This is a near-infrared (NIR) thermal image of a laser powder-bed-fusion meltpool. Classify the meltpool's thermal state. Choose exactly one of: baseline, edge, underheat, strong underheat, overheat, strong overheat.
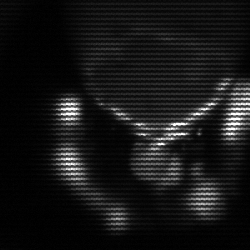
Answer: edge